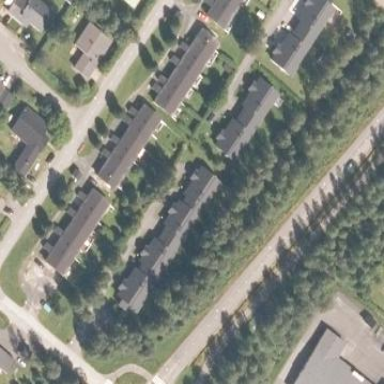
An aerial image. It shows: Terrace building.